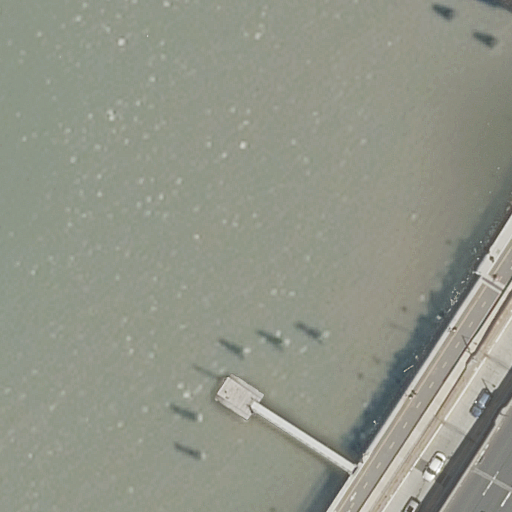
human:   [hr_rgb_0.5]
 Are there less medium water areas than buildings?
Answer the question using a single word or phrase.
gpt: no

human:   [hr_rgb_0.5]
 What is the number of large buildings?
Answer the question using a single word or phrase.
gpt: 0

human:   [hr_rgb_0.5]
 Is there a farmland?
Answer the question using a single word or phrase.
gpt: no

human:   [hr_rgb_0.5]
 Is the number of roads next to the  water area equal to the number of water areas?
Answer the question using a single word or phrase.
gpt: no

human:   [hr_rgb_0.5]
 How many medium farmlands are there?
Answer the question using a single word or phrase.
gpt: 0

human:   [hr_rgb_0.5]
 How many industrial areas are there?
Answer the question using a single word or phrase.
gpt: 0

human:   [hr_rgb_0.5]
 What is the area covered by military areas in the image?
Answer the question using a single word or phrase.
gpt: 0m2

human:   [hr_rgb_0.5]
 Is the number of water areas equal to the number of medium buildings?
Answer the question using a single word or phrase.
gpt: no

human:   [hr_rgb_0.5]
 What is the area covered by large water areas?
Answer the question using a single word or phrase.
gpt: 9426m2

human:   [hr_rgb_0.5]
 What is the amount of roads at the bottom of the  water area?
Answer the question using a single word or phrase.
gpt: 4

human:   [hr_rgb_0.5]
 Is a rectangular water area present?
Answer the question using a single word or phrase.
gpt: yes

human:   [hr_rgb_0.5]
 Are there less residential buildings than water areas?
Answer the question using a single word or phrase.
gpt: yes

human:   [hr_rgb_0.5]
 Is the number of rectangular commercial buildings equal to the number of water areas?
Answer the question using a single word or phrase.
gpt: no

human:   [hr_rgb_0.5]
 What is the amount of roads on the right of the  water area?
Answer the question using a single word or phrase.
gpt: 4

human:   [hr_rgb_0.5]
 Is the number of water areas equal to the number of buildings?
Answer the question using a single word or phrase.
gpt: no

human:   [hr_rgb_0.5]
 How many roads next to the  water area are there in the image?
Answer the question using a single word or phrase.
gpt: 4

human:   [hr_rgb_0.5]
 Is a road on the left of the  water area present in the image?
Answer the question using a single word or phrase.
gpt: no

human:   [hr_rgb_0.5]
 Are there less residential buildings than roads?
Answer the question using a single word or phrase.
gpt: yes

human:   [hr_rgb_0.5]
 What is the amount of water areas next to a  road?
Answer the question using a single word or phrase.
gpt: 1

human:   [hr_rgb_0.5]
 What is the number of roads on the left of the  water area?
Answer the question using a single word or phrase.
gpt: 0

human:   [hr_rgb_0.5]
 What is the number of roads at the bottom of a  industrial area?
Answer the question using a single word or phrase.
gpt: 0

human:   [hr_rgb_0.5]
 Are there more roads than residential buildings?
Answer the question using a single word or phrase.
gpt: yes

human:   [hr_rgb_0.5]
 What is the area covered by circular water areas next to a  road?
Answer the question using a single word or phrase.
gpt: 0m2

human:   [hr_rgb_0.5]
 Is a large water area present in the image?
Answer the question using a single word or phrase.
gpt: yes

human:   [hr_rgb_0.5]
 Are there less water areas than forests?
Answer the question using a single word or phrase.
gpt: no

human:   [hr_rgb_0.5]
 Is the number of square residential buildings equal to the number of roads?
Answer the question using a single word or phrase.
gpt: no

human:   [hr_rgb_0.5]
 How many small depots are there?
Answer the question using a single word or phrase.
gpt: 0

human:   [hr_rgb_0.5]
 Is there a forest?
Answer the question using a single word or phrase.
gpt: no

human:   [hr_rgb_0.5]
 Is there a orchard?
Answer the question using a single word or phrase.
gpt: no

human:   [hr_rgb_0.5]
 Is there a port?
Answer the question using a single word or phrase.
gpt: no

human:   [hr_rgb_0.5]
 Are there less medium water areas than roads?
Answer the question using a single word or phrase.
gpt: yes

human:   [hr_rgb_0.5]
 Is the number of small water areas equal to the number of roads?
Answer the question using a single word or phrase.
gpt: no

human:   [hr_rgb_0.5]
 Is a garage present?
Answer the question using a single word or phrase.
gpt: no

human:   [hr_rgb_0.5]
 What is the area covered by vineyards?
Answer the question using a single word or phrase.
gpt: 0m2

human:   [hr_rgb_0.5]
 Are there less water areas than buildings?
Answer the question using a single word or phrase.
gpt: no

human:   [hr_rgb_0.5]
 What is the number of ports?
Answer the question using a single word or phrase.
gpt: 0